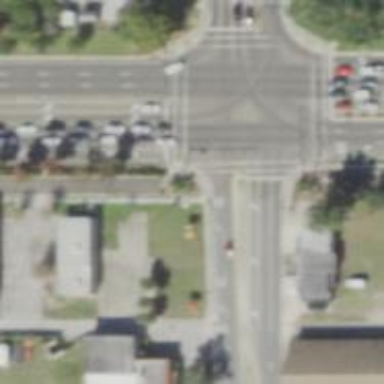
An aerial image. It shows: Solid stop line on the road.